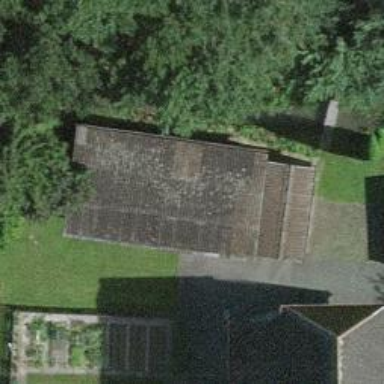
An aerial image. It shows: Barn.